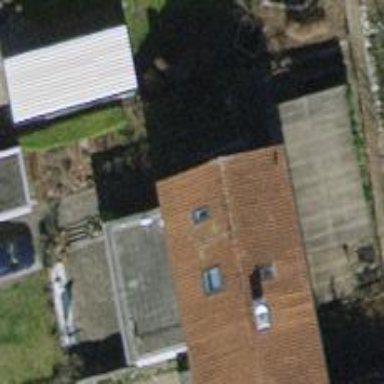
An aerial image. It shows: Building with tiled roof.